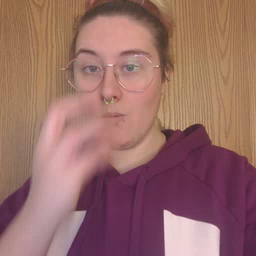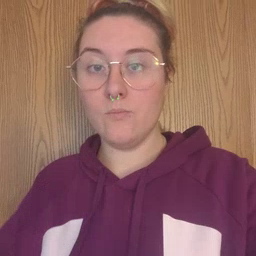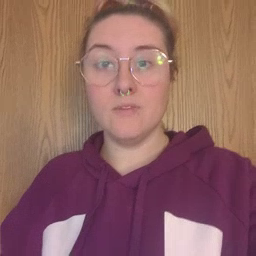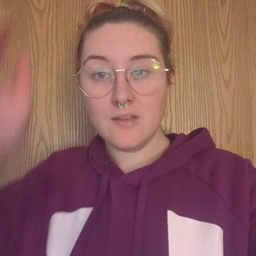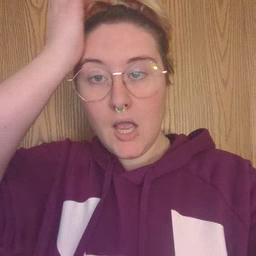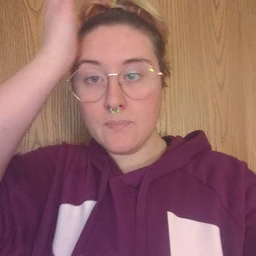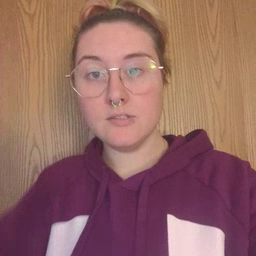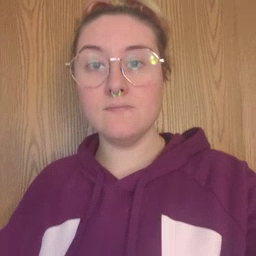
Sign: garbage